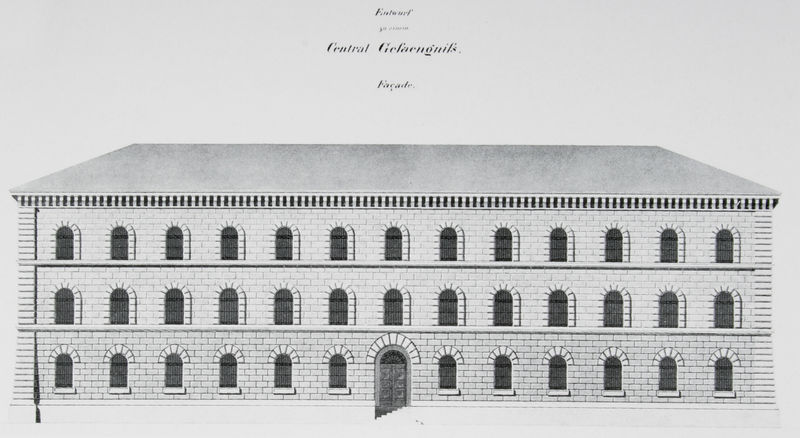
Titel: Studienentwurf für ein Zentralgefängnis
Künstler: Anton Mühe
Standort: München
Institution: Architekturmuseum der Technischen Universität
Schlagwörter: dunkel, fenster, grau, hell, skizze, säulen, tür, zeichnung, dach, gebäude, haus, wand, architektur, front, rund, bogen, fassade, mauer, ziegel, backstein, rundbogen, querformat, treppe, treppen, stufen, tor, bögen, eingang, palast, torbogen, mauerwerk, druck, schwarzweiss, stich, beschriftung, entwurf, halbrund, portal, rustika, villa, sims, öffnung, gesims, gefängnis, quader, simse, rundbögen, etagen, geschosse, plan, stockwerke, rennaissance, klassizistisch, aufriss, bauplan, sizze, pultdach, ziegelmauer, zweistöckig, fensterfront, bauentwurf, karserne, mehrgeschossig, zentralgefängnis